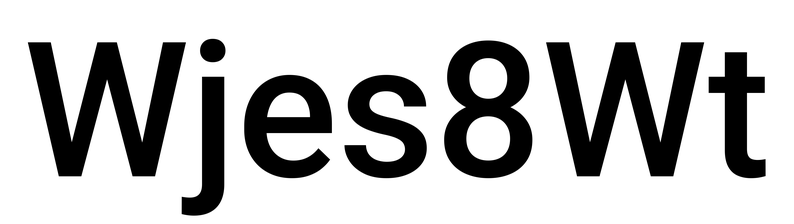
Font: Roboto_Medium